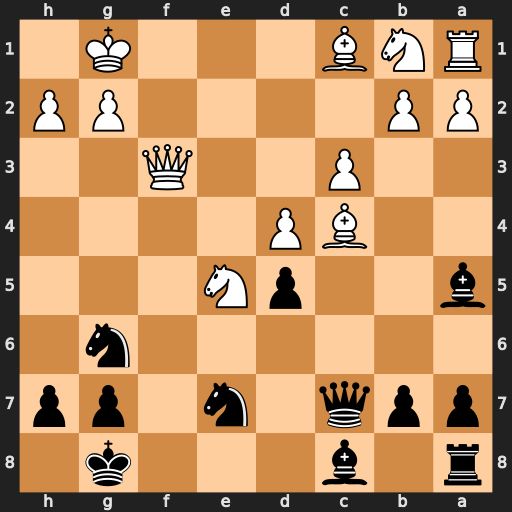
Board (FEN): r1b3k1/ppq1n1pp/6n1/b2pN3/2BP4/2P2Q2/PP4PP/RNB3K1
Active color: b
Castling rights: -
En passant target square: -
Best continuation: Nxe5 Bxd5+ Nxd5 Qxd5+ Nf7